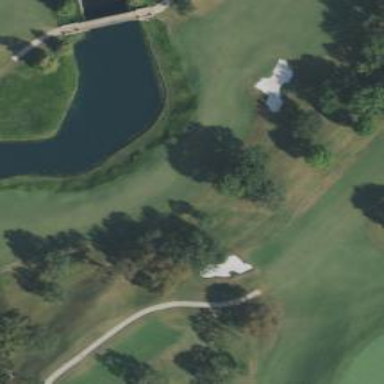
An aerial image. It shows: Golf hole.